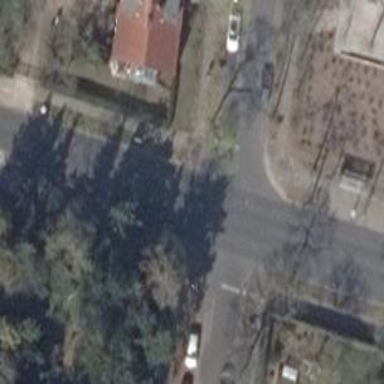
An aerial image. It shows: Unmarked road crossing.